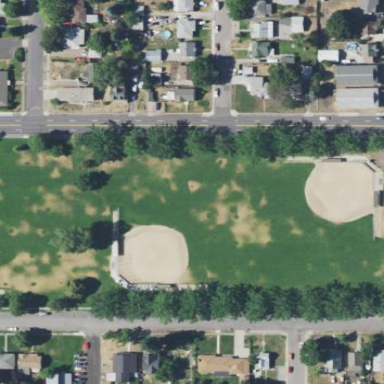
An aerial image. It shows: Baseball pitch for leisure land.